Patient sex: F
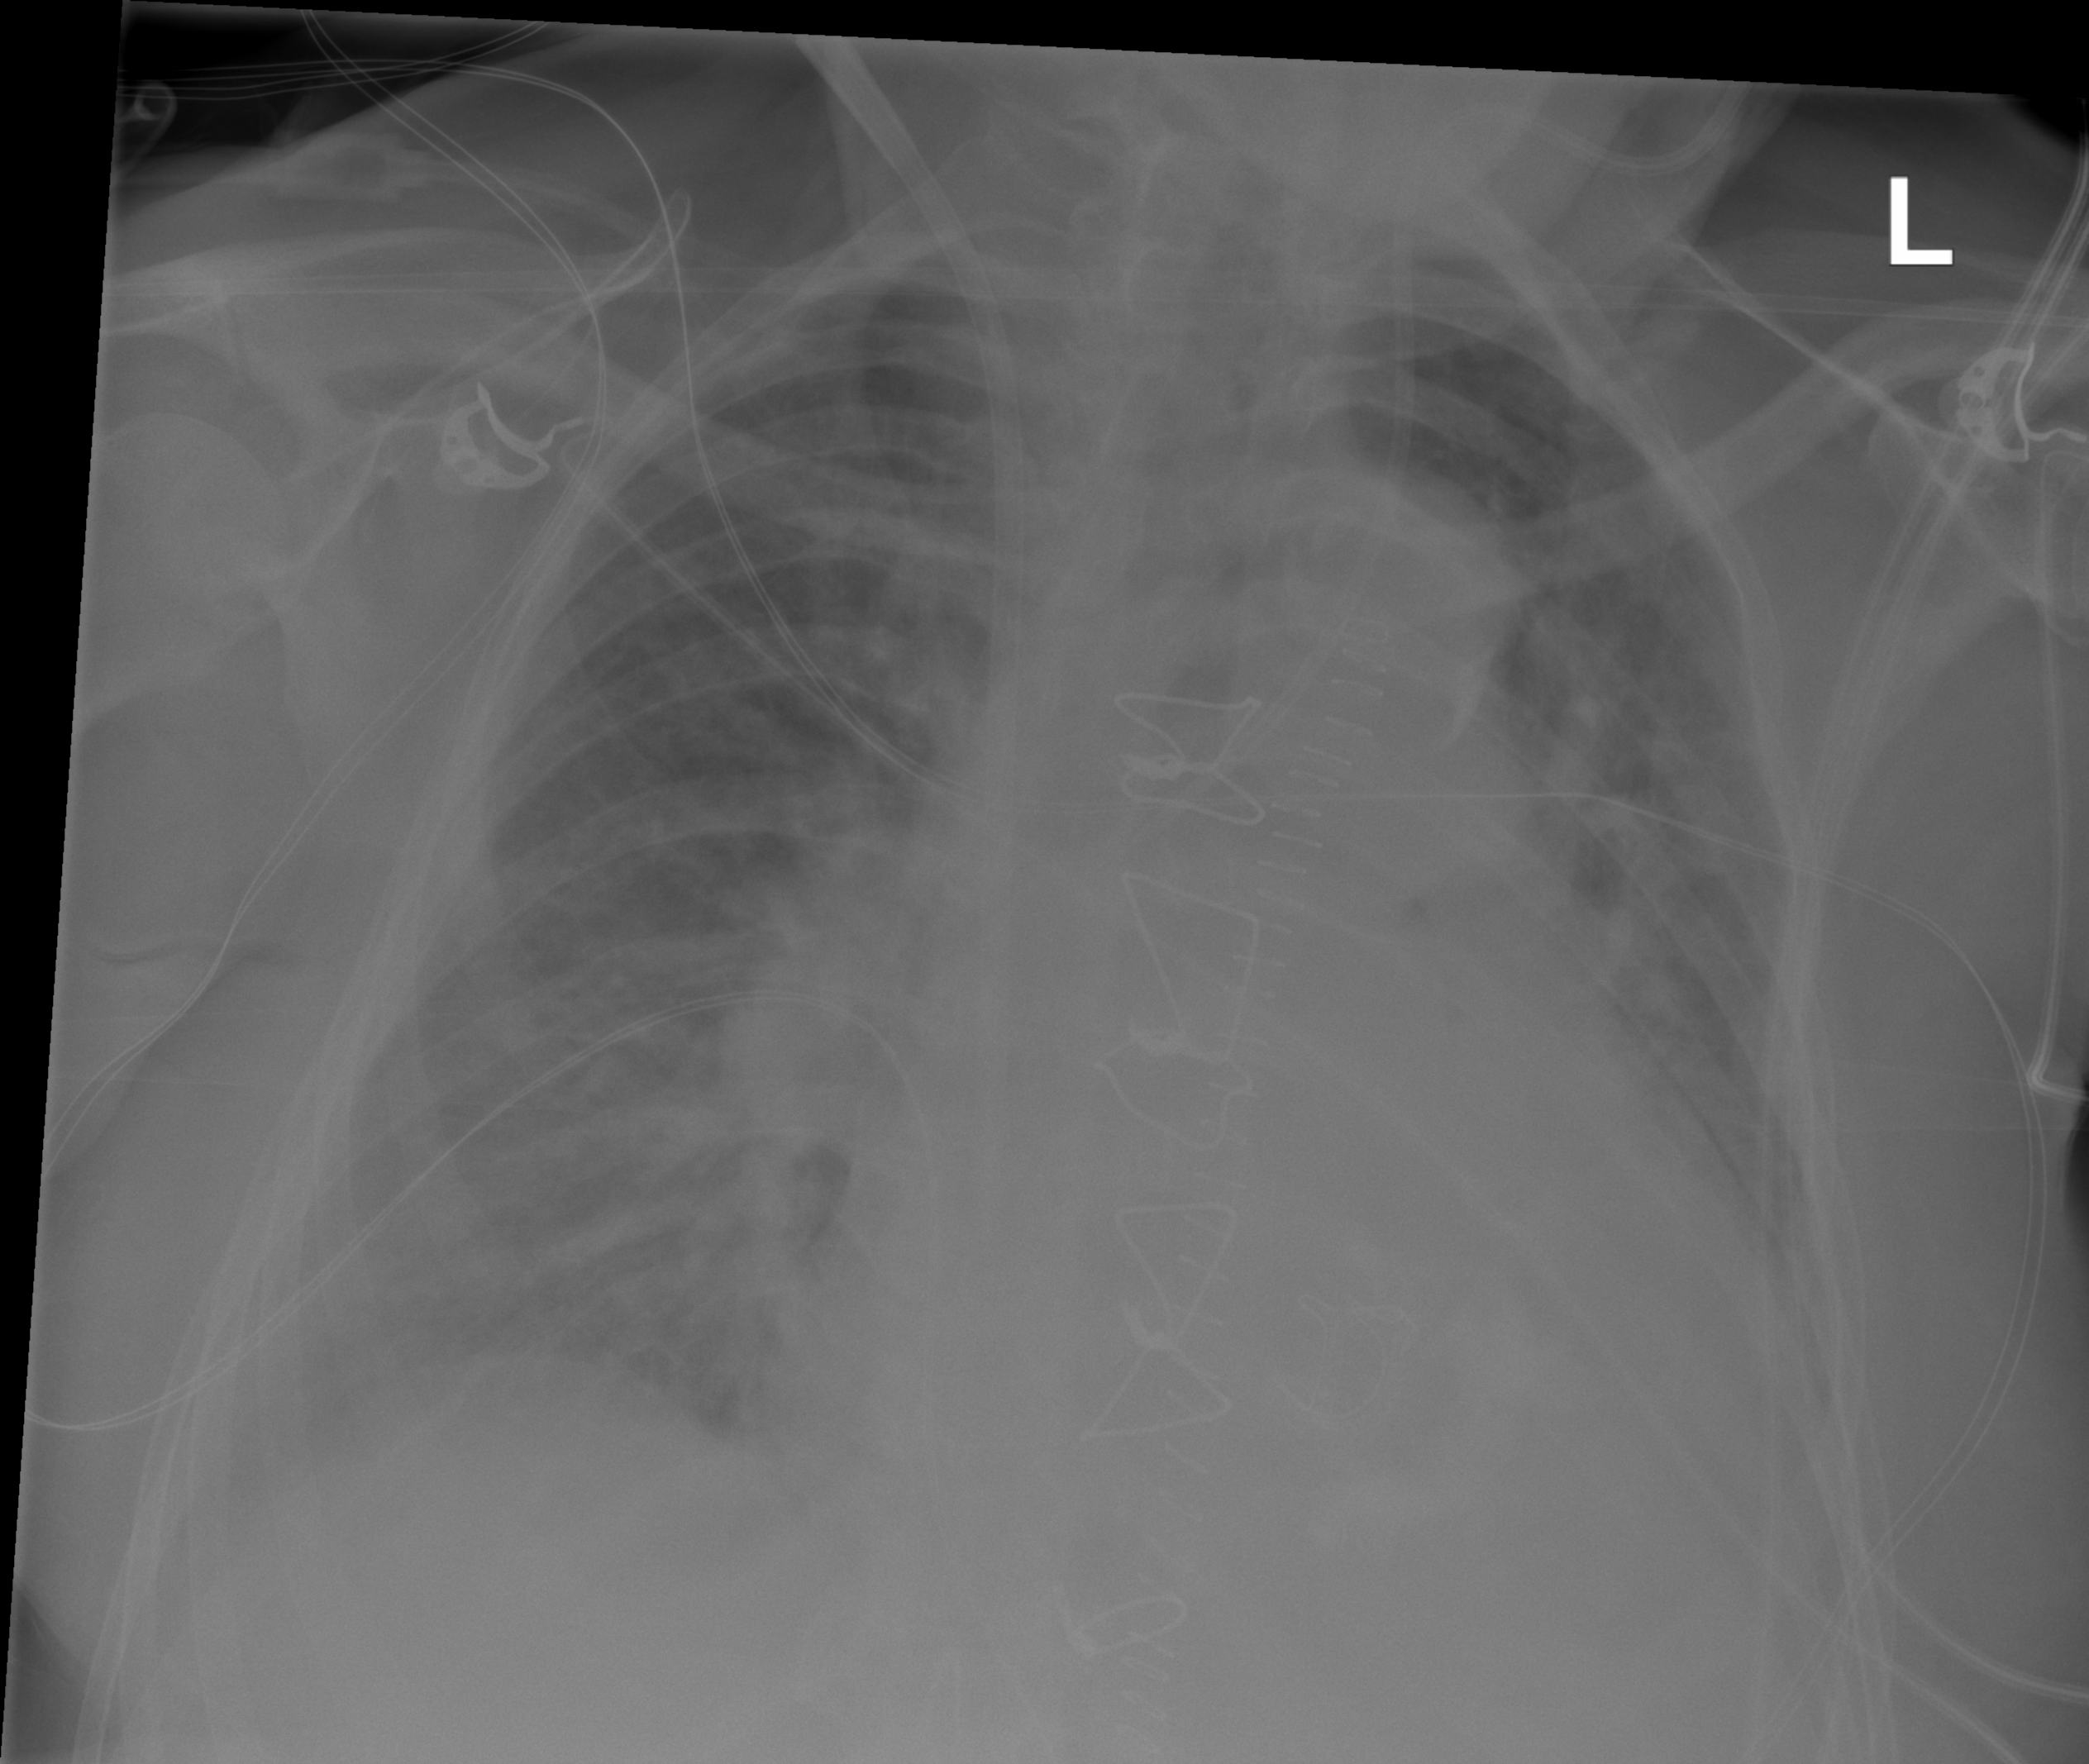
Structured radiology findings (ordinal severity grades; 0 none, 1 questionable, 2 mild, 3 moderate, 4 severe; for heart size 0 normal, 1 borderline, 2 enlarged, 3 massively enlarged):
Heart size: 3
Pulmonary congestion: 2
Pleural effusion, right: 2
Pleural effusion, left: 2
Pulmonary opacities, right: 2
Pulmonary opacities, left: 0
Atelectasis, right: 2
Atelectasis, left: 0